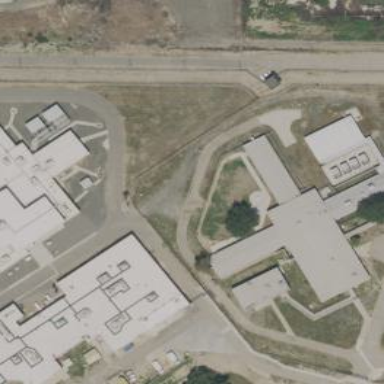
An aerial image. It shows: Prison building.